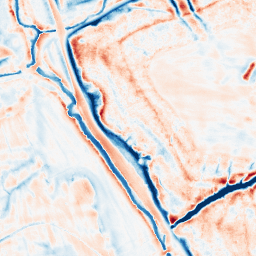
Category: edge_preserving
Decomposition family: bilateral
Decomposition parameters: d: 21
sigma_color: 75
sigma_space: 150
Upsampling method: bicubic
Upsampling parameters: scale: 4
Upsampling scale: 4